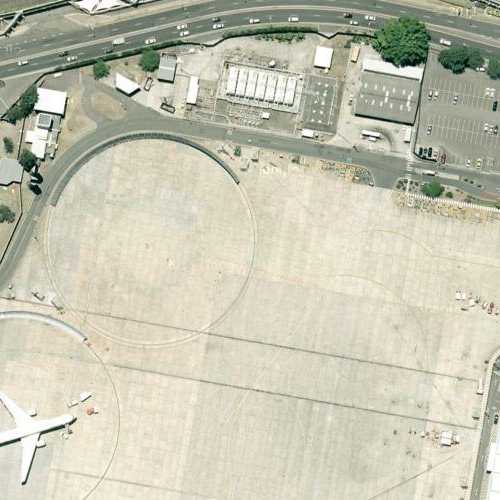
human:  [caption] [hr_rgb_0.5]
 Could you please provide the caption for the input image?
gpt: An airplane is parked on the airport with some luggage cars beside .

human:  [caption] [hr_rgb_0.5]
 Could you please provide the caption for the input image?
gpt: There is an airplane parked on the airport with a highway passed by .

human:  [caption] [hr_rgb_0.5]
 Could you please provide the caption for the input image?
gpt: An airplane parked on the airport while some airport buildings beside .

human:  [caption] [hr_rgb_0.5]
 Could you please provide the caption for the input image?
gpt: A highway pass by an airport with a white airplane parked on .

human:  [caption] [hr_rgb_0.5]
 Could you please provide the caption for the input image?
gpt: This is an airport with a white airplane parked on .